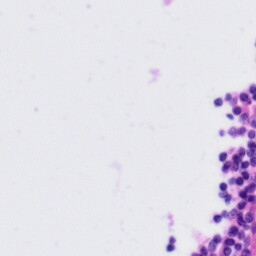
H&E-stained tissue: Tonsil